Question:
I can't add jitpack to build.gradle.kts
it shows an error " Unexpected tokens (use ';' to separate expressions on the same line) "
'''
allprojects {
repositories {
google()
jcenter()
maven { url "https://jitpack.io" }
}
'''
}
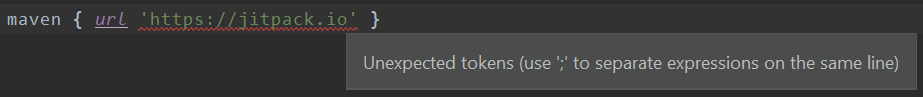
Answer: Support for Kotlin Gradle scripts is fairly new in Android -- for example, Android Studio only added support for it in version 4.0. Most of the instructions that you will see online will be for Groovy Gradle scripts, and you will need to make some minor conversions.
In this case, this Groovy:
'''
maven { url "https://jitpack.io" }
'''
...turns into this Kotlin:
'''
maven { url = uri("https://jitpack.io") }
'''